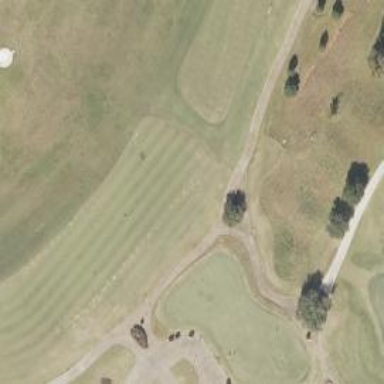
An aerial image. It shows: Service road designated as golf cart path.